Field crop: maize
Growth stage: 2
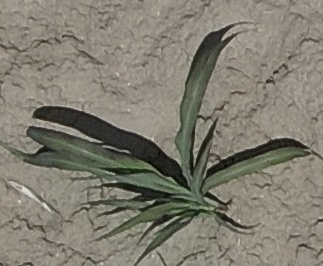
Species: sorghum